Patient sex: M
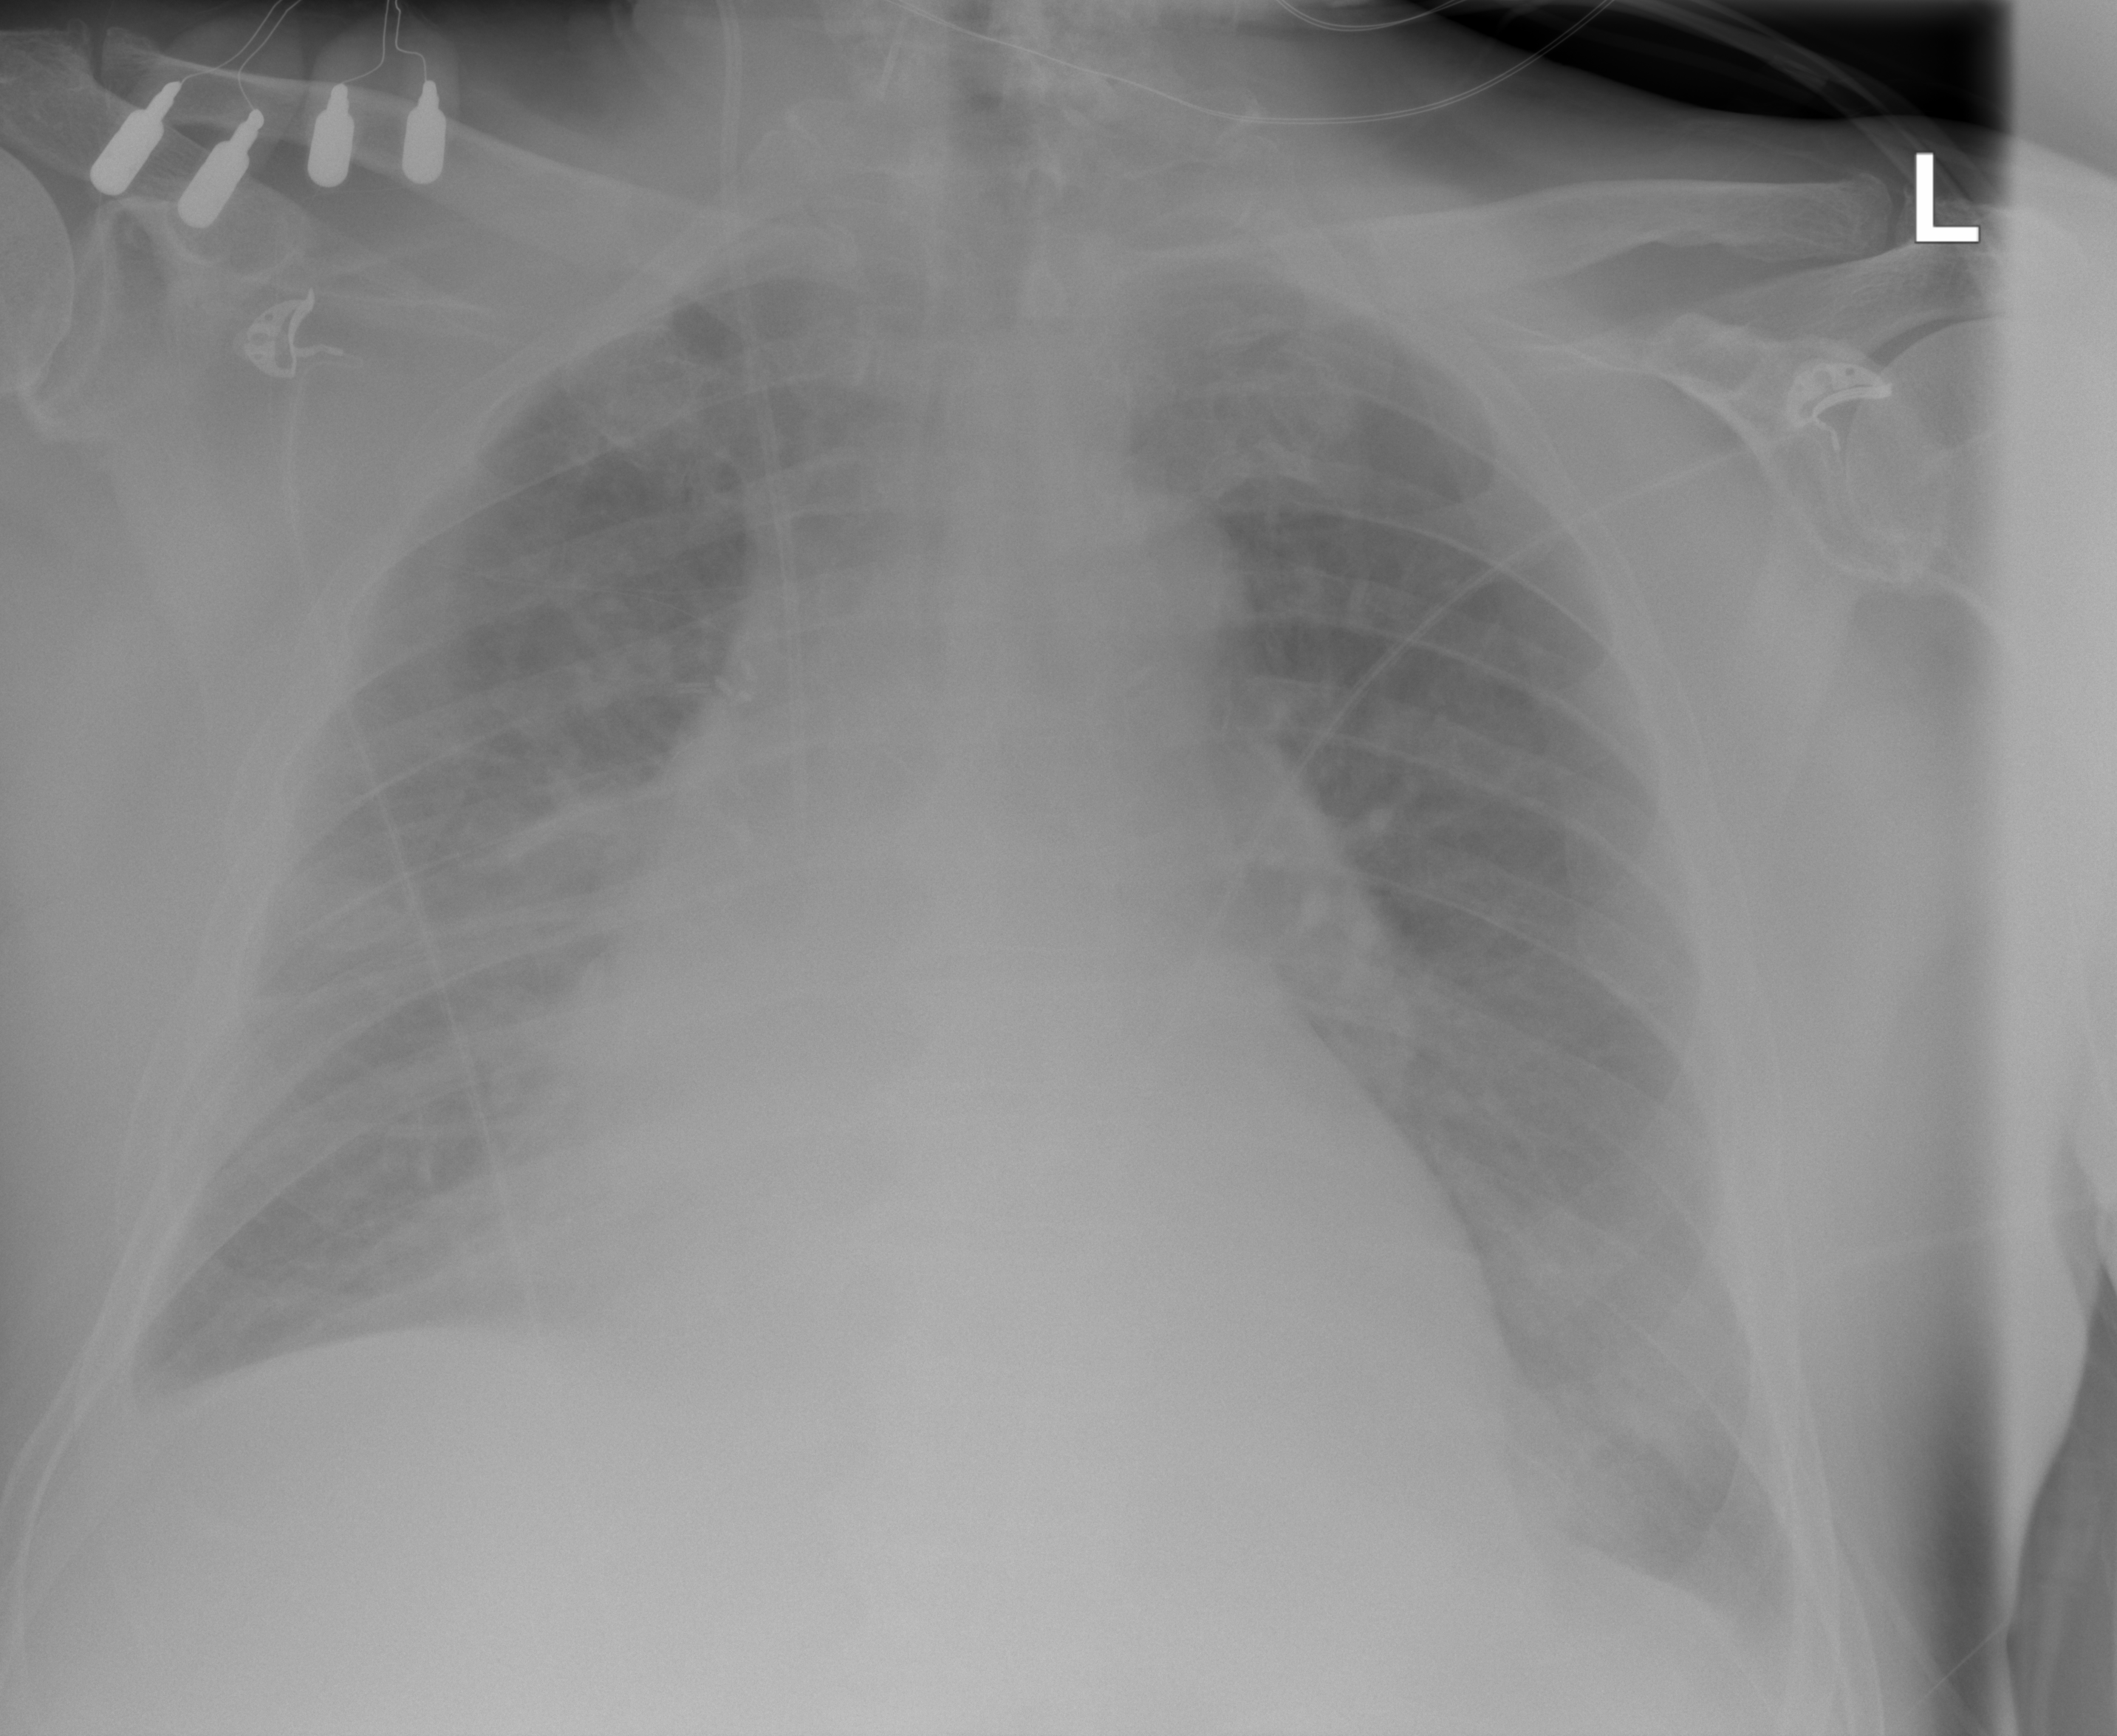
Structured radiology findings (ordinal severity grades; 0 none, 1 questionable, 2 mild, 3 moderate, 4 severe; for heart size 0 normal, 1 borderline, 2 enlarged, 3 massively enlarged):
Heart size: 2
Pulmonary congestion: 2
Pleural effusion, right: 2
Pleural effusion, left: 2
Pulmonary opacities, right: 2
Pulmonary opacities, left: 0
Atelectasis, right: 2
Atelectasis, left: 2